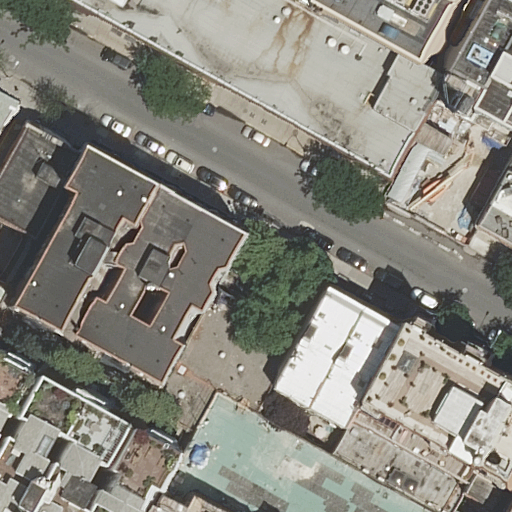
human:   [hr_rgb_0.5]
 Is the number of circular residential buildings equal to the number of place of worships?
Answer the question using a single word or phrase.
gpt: no

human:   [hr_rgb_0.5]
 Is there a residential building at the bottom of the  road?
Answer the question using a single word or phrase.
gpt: yes

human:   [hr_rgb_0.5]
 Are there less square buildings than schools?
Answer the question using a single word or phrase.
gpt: yes

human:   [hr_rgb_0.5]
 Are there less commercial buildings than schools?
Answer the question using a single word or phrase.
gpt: yes

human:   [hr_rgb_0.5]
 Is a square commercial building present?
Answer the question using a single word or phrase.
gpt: no

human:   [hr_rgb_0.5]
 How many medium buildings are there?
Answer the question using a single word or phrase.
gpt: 10

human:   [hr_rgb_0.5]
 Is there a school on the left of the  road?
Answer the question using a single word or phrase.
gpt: no

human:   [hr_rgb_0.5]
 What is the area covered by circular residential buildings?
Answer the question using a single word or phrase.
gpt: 0m2

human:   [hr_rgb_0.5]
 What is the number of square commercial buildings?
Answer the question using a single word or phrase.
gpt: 0

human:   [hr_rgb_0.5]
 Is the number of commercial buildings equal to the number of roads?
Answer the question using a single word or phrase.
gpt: no

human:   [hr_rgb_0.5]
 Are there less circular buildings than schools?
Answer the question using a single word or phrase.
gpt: yes

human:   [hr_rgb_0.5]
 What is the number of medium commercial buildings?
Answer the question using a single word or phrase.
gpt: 0

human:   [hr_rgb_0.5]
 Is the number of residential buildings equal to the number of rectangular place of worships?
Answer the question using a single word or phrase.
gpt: no

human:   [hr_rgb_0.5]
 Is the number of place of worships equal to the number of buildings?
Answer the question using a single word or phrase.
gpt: no

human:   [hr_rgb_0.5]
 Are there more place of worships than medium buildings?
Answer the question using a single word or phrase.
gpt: no

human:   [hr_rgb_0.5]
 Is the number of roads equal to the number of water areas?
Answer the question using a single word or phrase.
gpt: no

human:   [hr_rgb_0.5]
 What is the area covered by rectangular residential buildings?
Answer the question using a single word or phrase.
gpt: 1960m2

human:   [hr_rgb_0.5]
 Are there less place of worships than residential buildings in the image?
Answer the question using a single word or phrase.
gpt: yes

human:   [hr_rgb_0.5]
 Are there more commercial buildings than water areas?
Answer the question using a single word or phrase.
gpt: no

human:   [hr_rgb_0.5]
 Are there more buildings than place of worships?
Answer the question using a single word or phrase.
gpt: yes

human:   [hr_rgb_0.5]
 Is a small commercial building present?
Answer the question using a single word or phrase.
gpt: no

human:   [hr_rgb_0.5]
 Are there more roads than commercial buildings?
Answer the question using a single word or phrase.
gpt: yes

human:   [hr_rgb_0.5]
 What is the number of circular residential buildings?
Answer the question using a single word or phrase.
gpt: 0

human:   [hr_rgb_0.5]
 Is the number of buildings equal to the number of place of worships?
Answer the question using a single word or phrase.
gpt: no

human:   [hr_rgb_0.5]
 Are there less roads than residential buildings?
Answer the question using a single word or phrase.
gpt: yes

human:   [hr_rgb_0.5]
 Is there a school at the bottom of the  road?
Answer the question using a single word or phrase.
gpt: yes

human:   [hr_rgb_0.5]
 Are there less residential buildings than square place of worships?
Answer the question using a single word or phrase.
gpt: no

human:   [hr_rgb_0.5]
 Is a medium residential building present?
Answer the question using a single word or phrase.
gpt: yes

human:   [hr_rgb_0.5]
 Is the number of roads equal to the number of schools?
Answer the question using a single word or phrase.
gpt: yes

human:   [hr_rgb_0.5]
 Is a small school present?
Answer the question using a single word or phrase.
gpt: no

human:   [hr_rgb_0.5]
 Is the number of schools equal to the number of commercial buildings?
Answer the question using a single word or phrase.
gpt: no

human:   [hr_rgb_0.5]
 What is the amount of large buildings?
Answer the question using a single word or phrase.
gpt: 5

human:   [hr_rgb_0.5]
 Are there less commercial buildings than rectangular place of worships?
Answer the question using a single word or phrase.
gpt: no

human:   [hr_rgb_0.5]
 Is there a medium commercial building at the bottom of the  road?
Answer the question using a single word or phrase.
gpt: no

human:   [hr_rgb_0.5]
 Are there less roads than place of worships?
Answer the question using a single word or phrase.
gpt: no

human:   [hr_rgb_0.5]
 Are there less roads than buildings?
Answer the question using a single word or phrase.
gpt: yes

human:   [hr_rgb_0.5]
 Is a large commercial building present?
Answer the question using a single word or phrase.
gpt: no